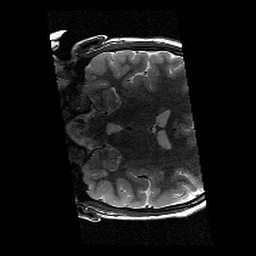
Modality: T2w
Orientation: coronal
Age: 11
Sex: male
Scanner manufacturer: siemens
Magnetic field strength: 3 T
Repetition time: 9.23 s
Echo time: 0.067 s